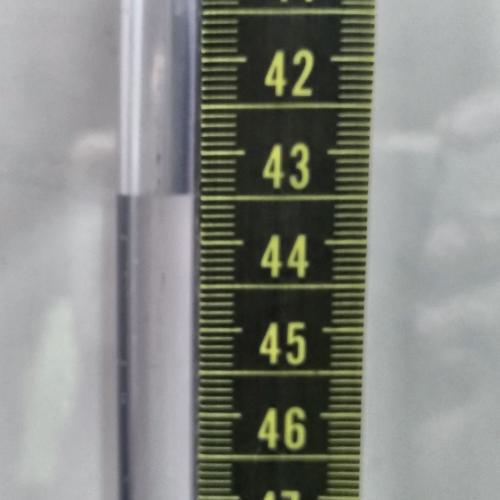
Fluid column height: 43.5 cm